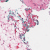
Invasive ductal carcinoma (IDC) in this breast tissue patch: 0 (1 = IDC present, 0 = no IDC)